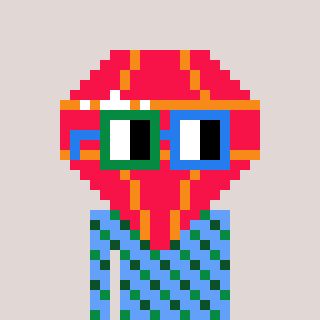
a pixel art character with square green and blue glasses, a red diamond-shaped head and a blue-colored body on a warm background